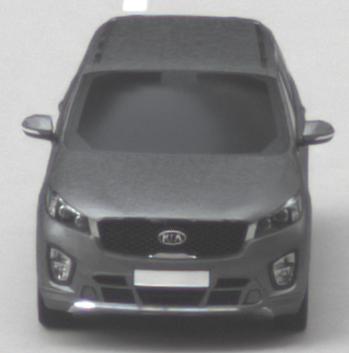
Make: KIA
Model: Sorento 2.2 CRDi
Detailed model: Sorento (UM)
Model produced from: 2015/03
Model produced until: 2017/10
Doors: 5
Color: gray
Road condition: dry road
Daytime: midday
Contrast: low contrast